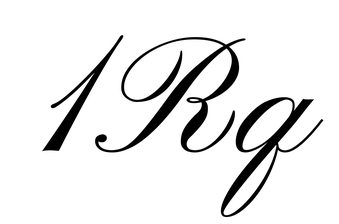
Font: PinyonScript-Regular